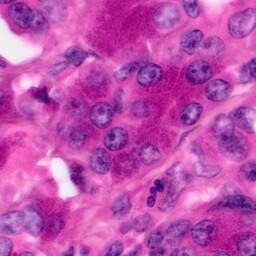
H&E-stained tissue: Pancreatic